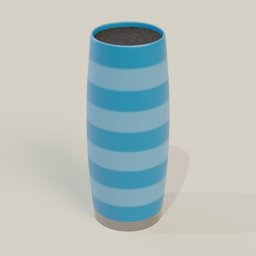
Label: decoration